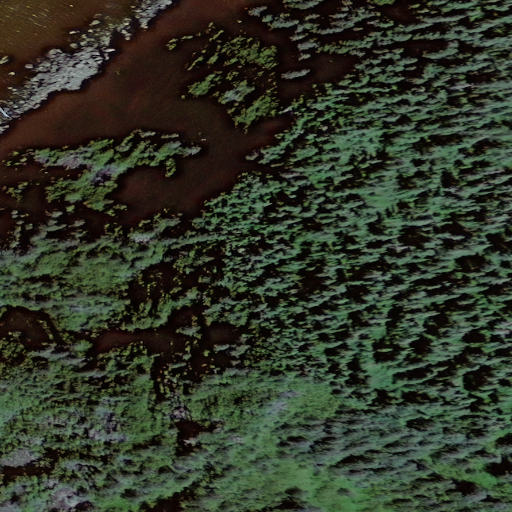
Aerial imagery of cape in Alaska named Point Pyke containing only unknown